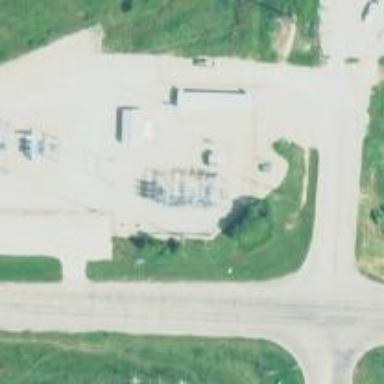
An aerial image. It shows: Power tower.